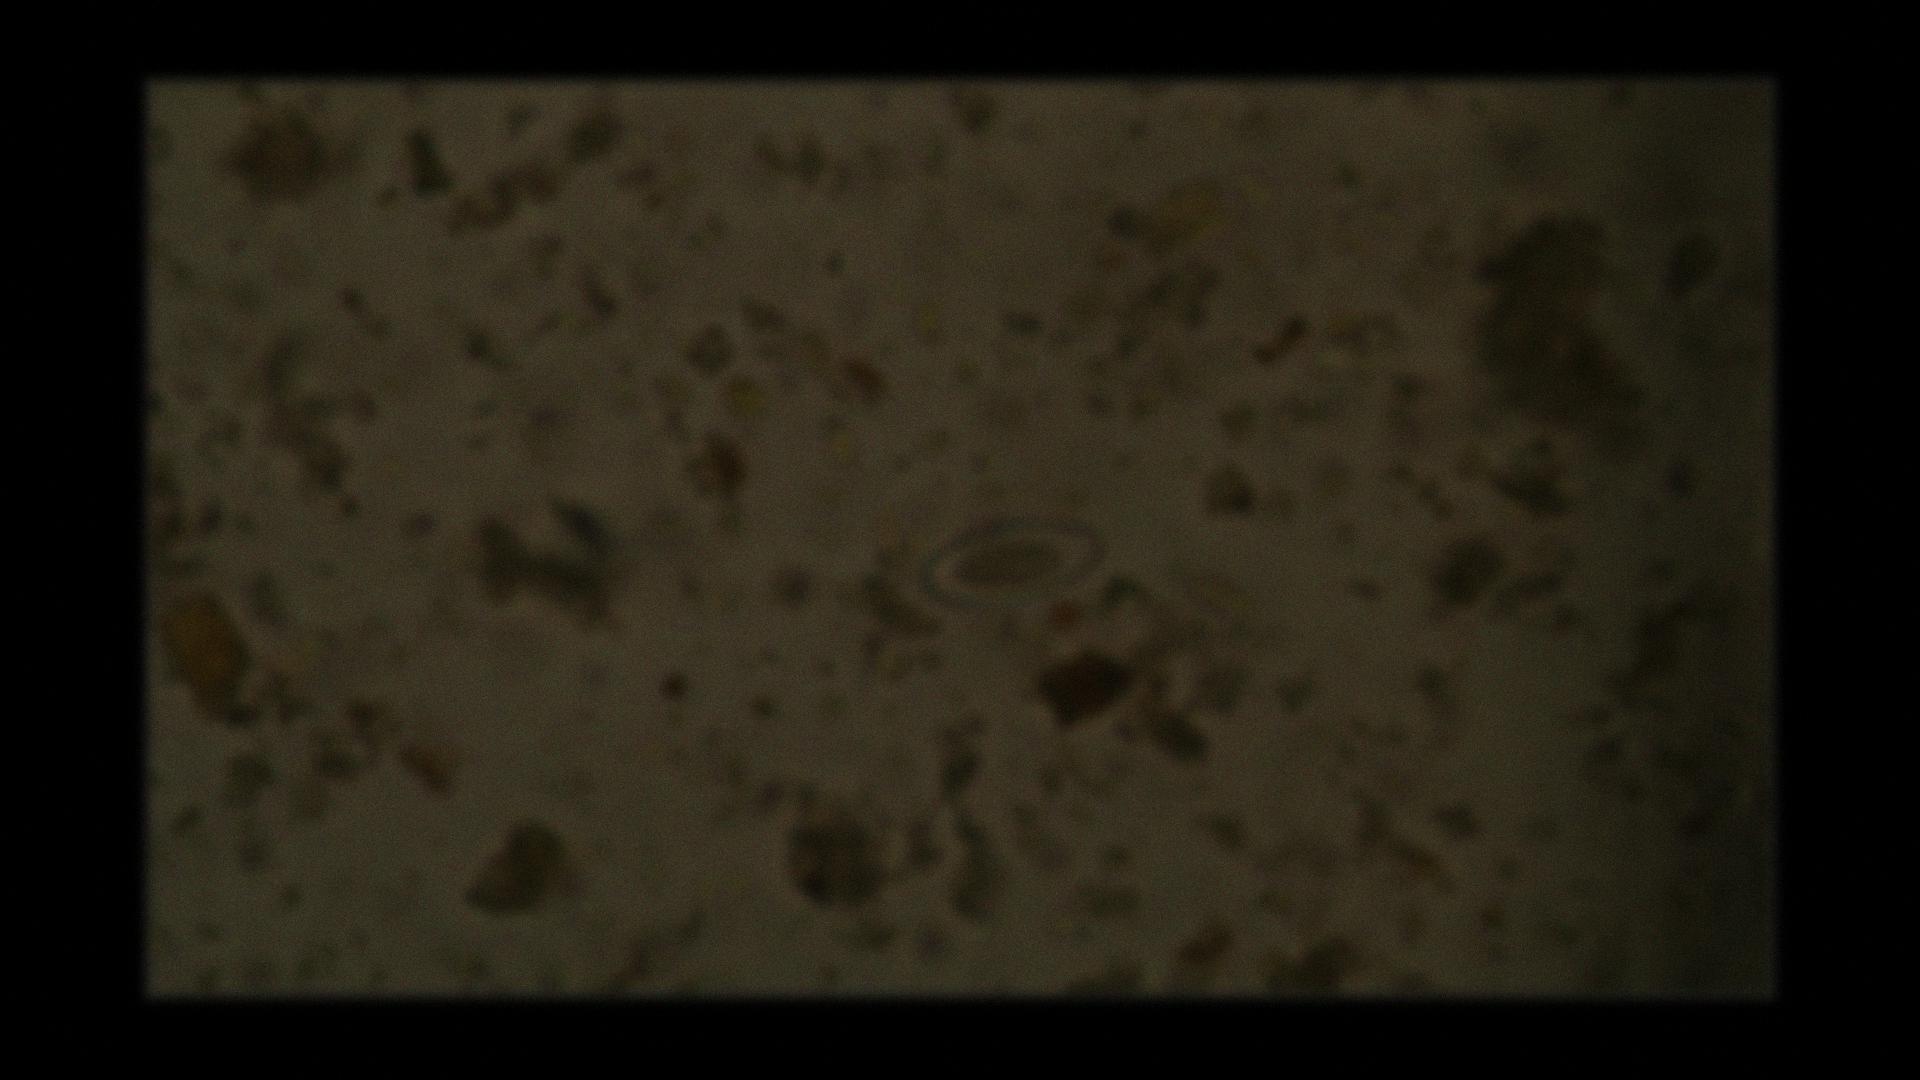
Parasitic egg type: Enterobius vermicularis